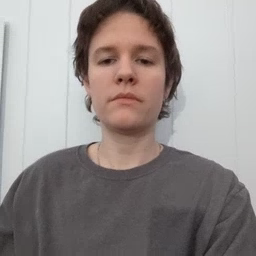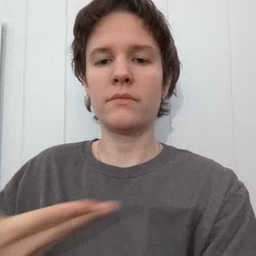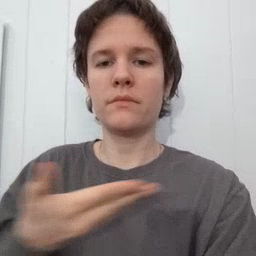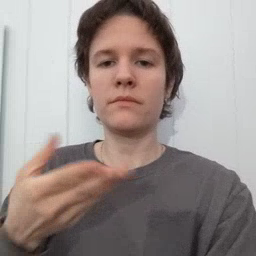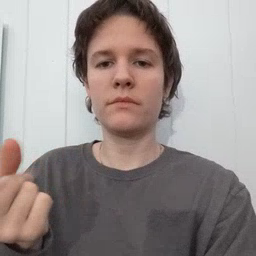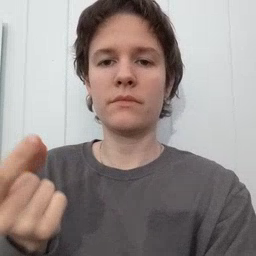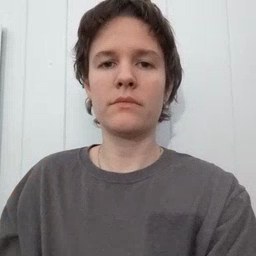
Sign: puppy